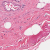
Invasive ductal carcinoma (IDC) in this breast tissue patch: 0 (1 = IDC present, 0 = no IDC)